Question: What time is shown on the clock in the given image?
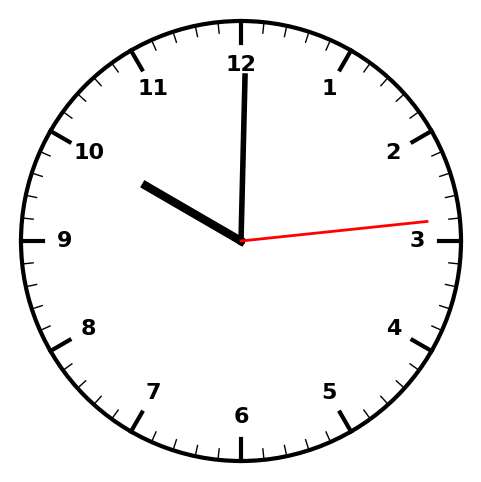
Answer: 10:00:14